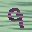
Label: 9